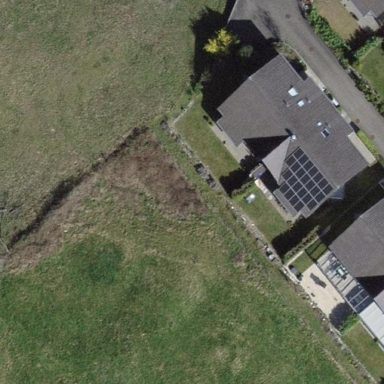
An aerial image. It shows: Semidetached house.